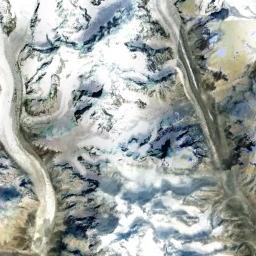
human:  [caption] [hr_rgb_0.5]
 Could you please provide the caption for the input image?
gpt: The snowberg is partly covered with snow and ice and some U-shaped valleys are in the snowberg .

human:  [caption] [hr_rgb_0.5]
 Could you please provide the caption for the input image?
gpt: The snow berg is consist of bare land and white snow .

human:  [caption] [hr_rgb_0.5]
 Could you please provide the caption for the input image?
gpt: There is a lot of snow on the snowberg .

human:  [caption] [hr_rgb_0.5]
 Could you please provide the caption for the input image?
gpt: A snow-covered mountain covered in large areas .

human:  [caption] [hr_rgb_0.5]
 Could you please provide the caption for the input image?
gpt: There are much snow and some bare land on the snowberg .